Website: macys
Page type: gifting
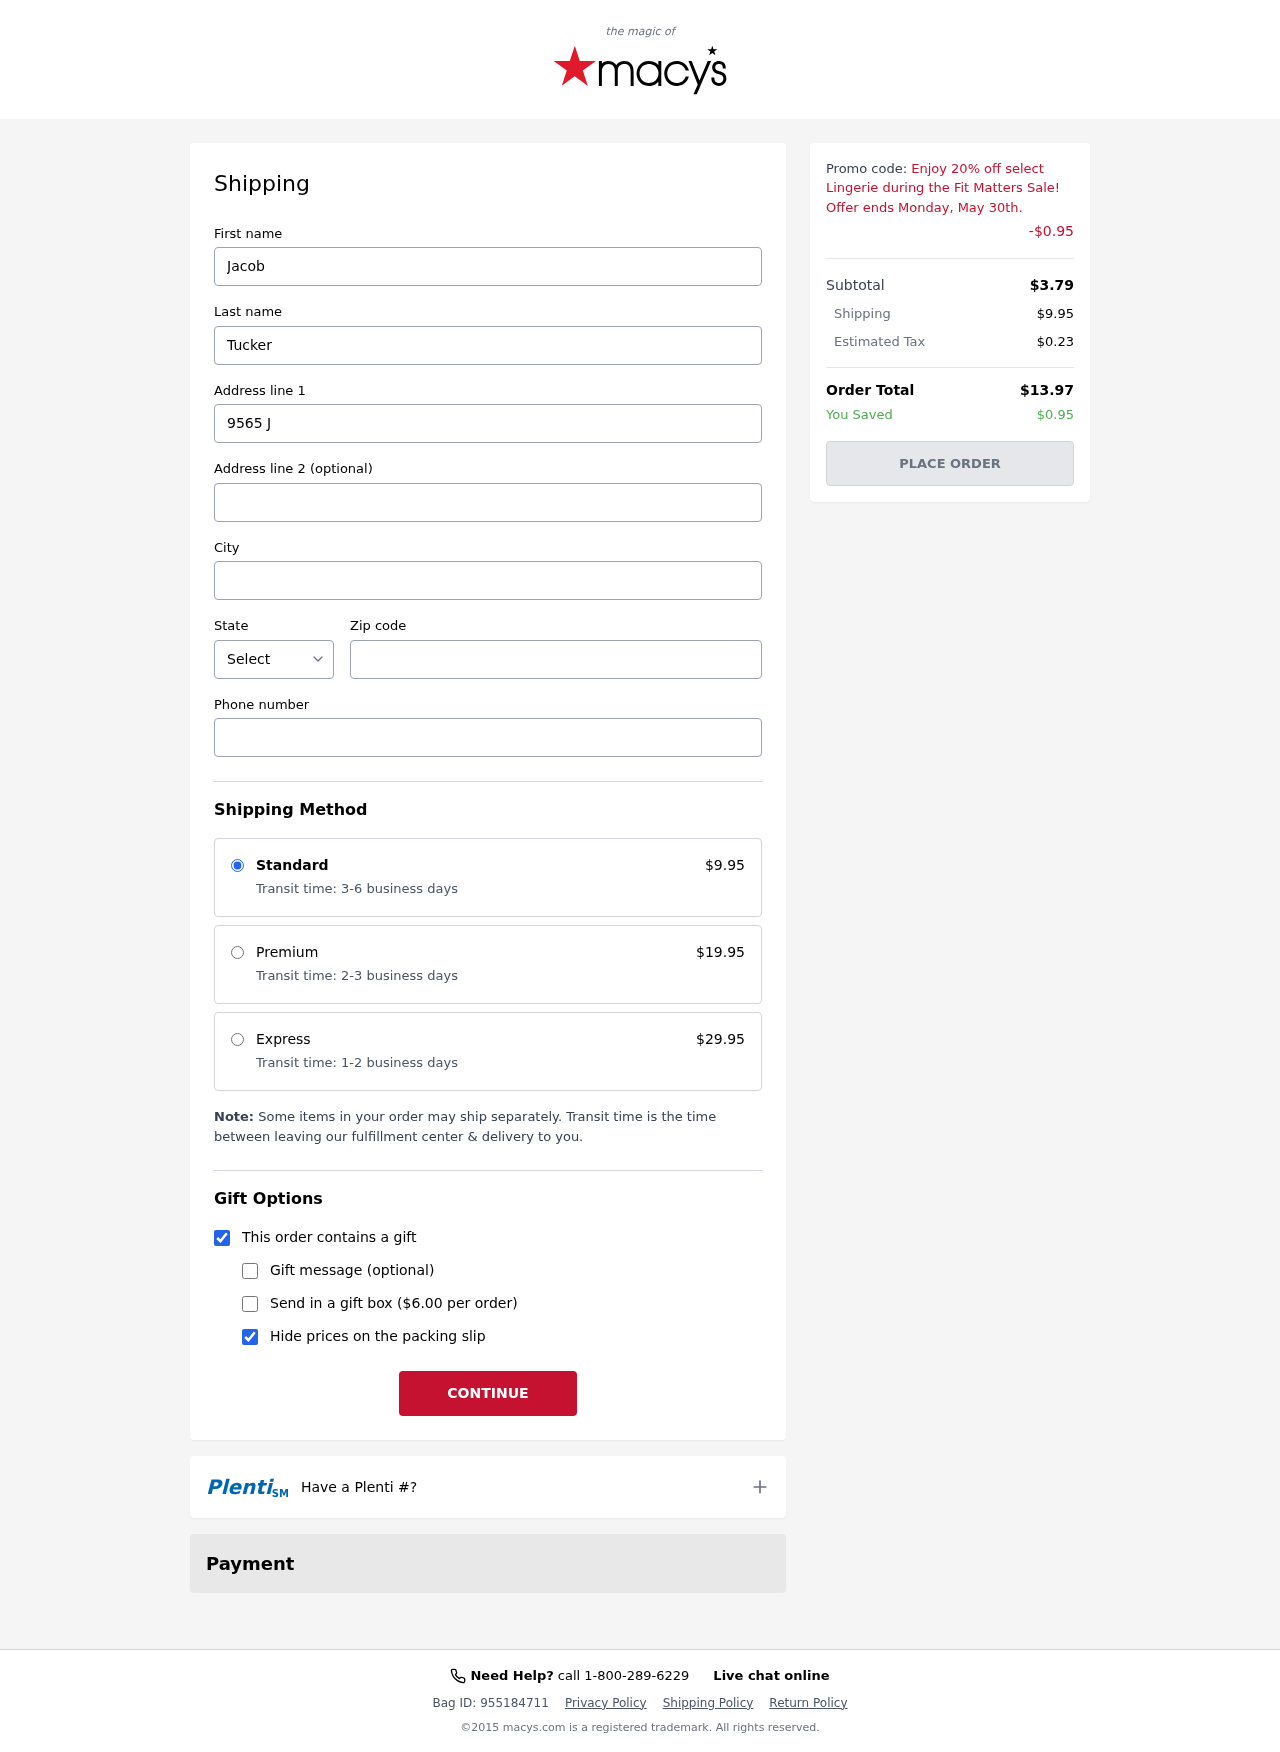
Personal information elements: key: PII_CITY
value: East Kelseymouth
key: PII_FIRSTNAME
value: Jacob
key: PII_LASTNAME
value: Tucker
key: PII_PHONE
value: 3806531345
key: PII_POSTCODE
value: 20471
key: PII_STATE_ABBR
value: RI
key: PII_STREET
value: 9565 Jennifer Bridge Apt. 471
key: PII_STREET2
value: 72398 Alvarado Well
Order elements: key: ORDER_SHIPPING_COST
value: $9.95
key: ORDER_DISCOUNT
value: -$0.95
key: ORDER_SUBTOTAL
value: $3.79
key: ORDER_TAX
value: $0.23
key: ORDER_TOTAL
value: $13.97
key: ORDER_SAVINGS
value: $0.95